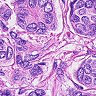
Metastatic tissue present: yes